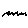
Label: zigzag